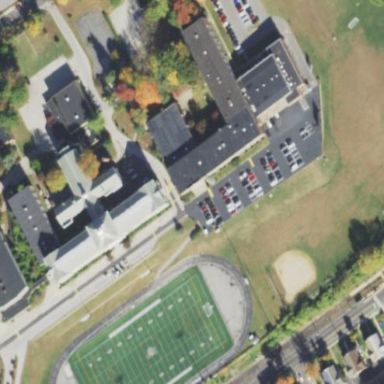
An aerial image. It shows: School.